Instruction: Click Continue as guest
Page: checkout
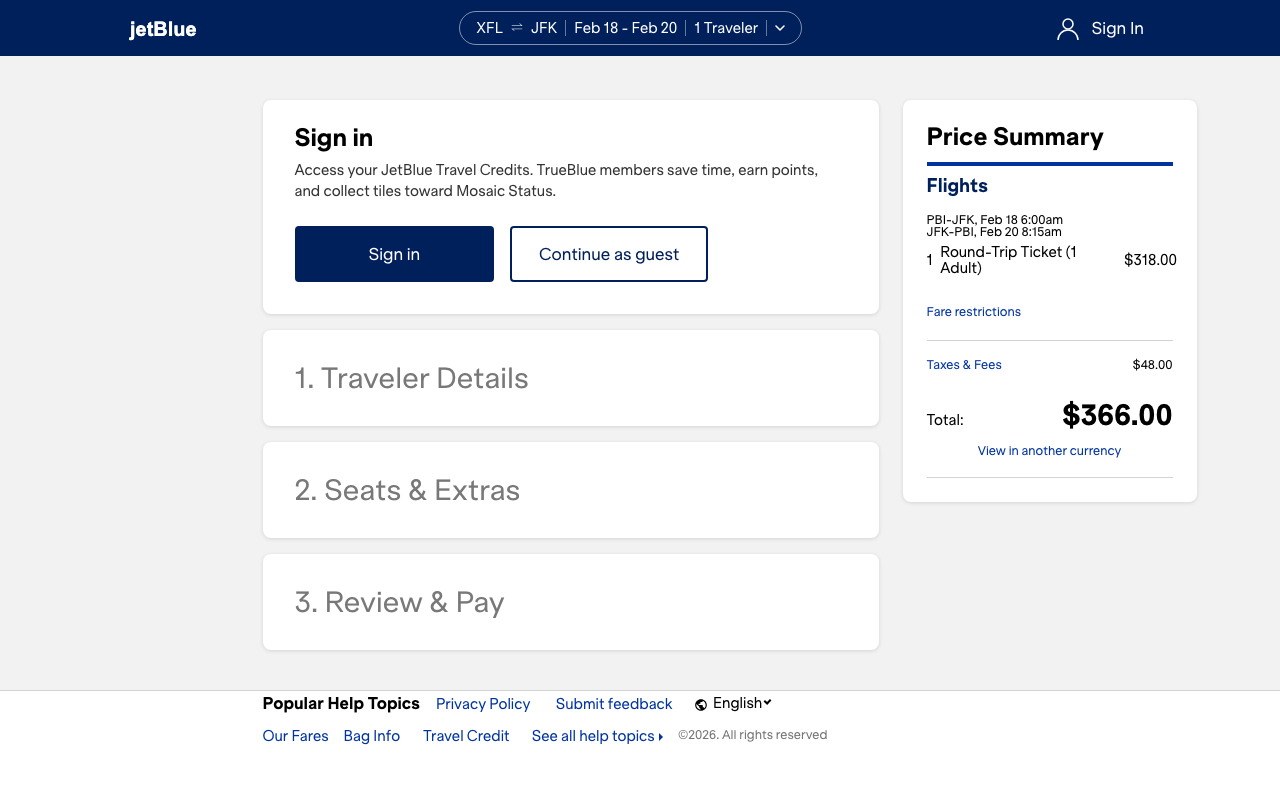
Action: click